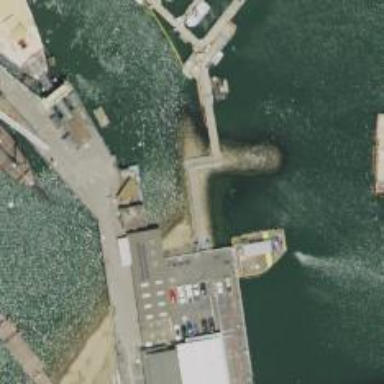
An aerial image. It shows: Man-made pier.